Question: Not a graphics programmer here, so I'm trying to stumble through this. I'm trying to draw 9 filled circles, each a different color, each with a white border. The UIView's frame is CGRectMake (0,0,60,60). See attached image.
The problem is I'm getting "flat spots" on the borders on each side. Following is my code (from the UIView subclass):
'''
- (void)drawRect:(CGRect)rect
{
CGRect borderRect = CGRectMake(0.0, 0.0, 60.0, 60.0);
CGContextRef context = UIGraphicsGetCurrentContext();
CGContextSetRGBStrokeColor(context, 1.0, 1.0, 1.0, 1.0);
CGContextSetRGBFillColor(context, colorRed, colorGreen, colorBlue, 1.0);
CGContextSetLineWidth(context, 2.0);
CGContextFillEllipseInRect (context, borderRect);
CGContextStrokeEllipseInRect(context, borderRect);
CGContextFillPath(context);
}
'''
If I change to CGRectMake(0,0,56,56) in drawRect, I get flat spots only on the top and left sides, and the bottom & right sides look fine.
Can anyone suggest how I might fix this? It seems to me the border is being clipped by the UIView, but not knowing much about this, I really don't know how to fix it.
Thanks, in advance, for any of you graphics experts' suggestions.

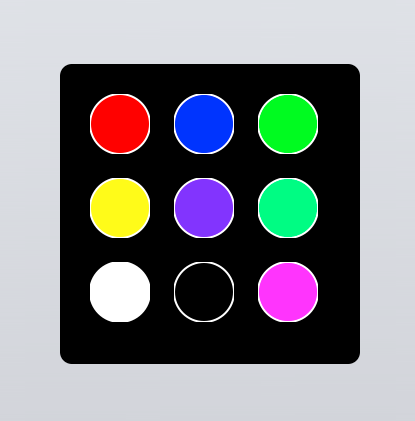
Answer: I like the answer from @AaronGolden, just wanted to add:
'''
CGRect borderRect = CGRectInset(rect, 2, 2);
'''
Or, better:
'''
CGFloat lineWidth = 2;
CGRect borderRect = CGRectInset(rect, lineWidth * 0.5, lineWidth * 0.5);
'''